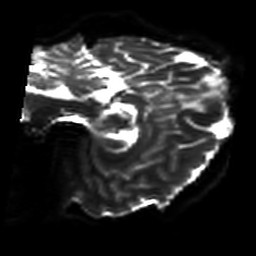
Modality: DWI
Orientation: sagittal
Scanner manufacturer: philips
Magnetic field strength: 7 T
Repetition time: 9.612 s
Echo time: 0.073 s